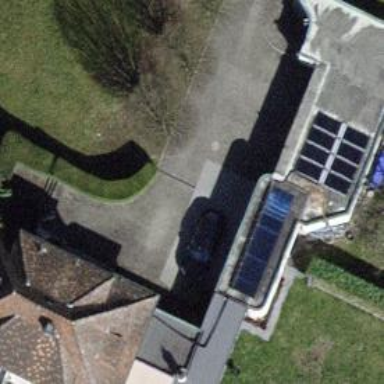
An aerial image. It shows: Flat-roofed building.